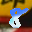
Label: 8